Interaction volume radius: 10 \u00c5
Interaction volume height: 10 \u00c5
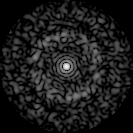
Disorder parameter: 0.8385